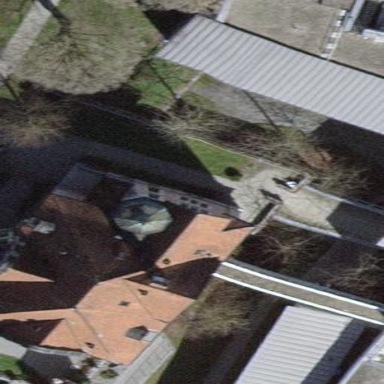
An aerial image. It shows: Hospital building.